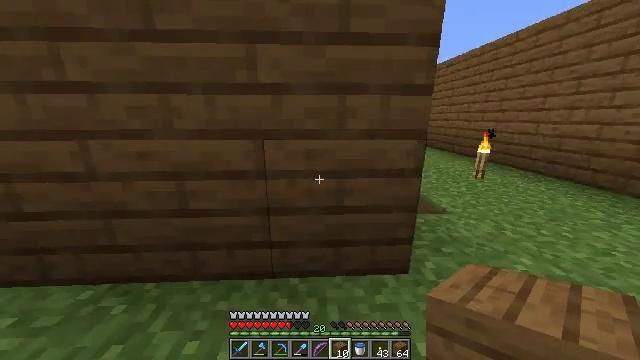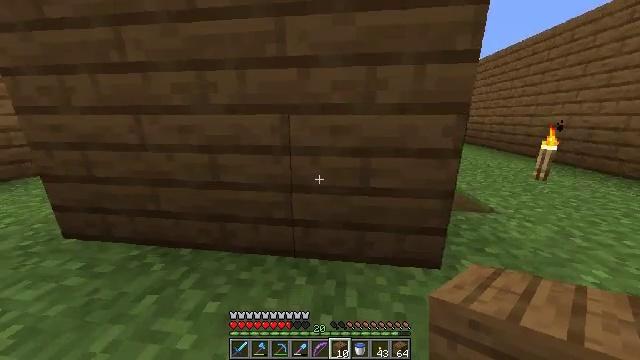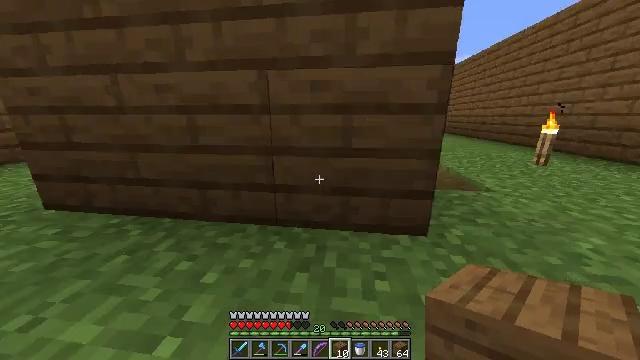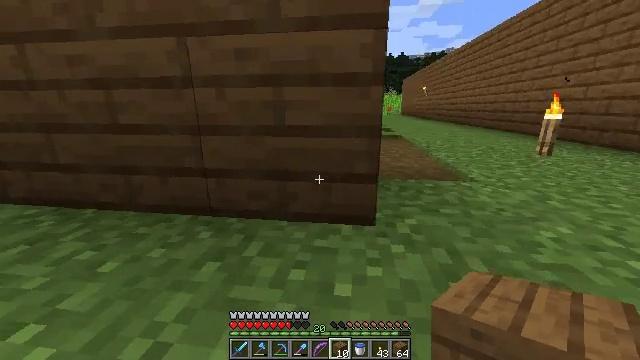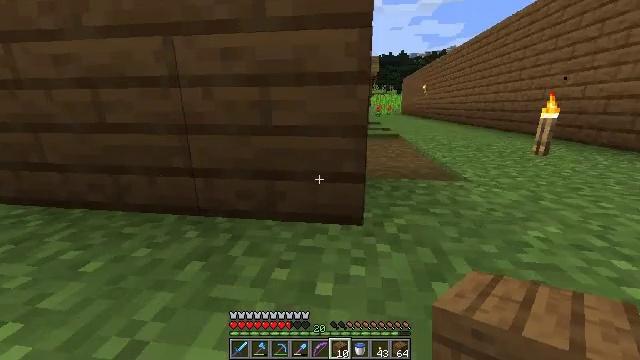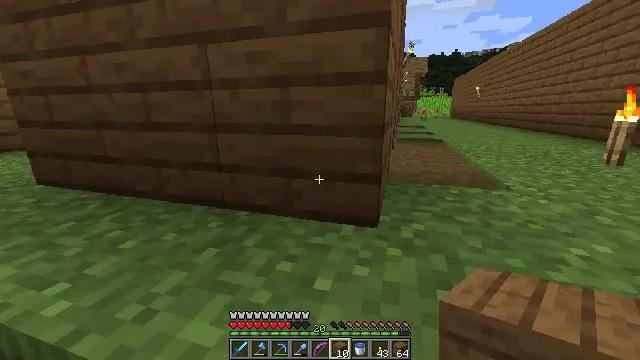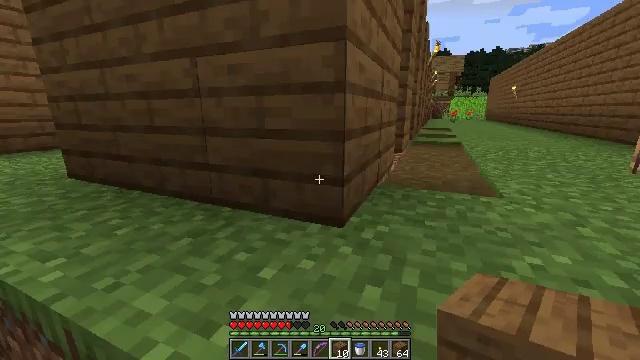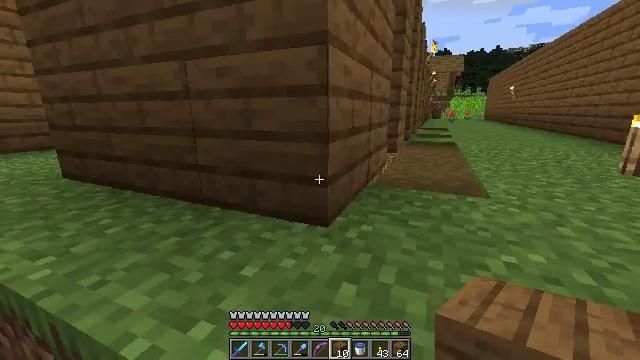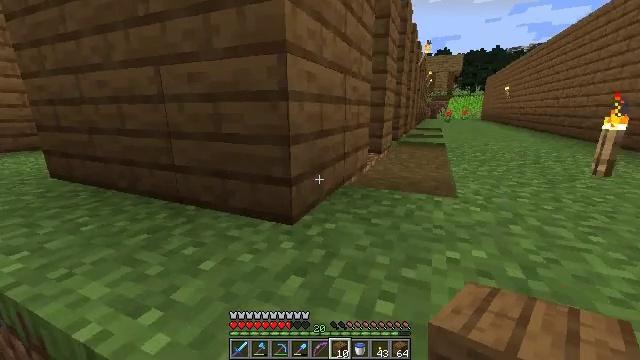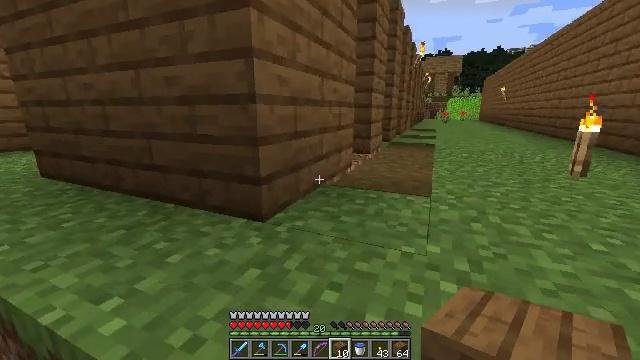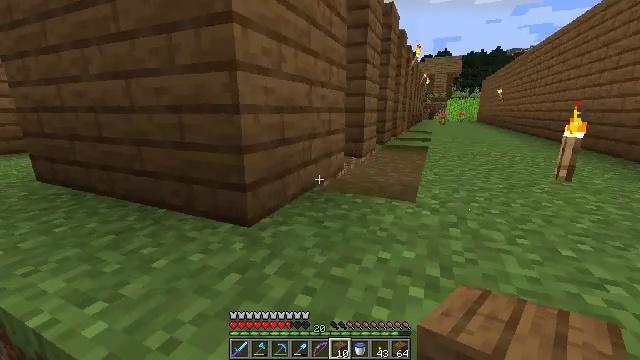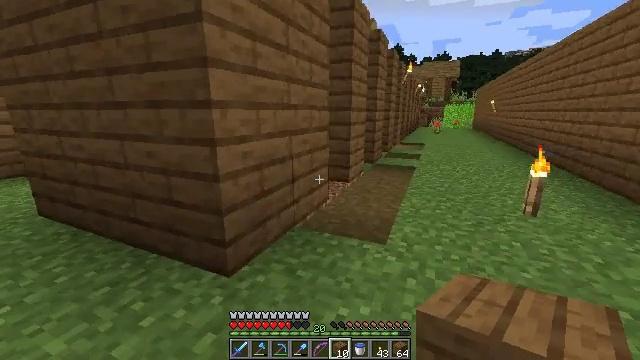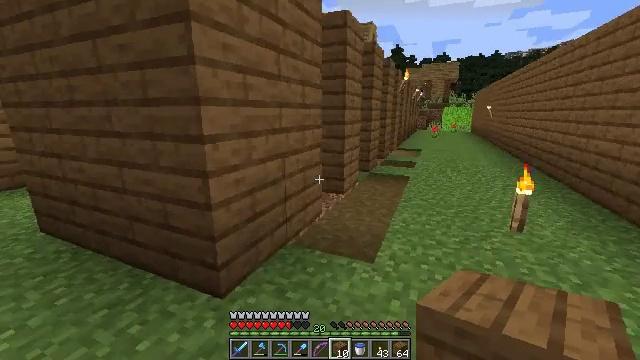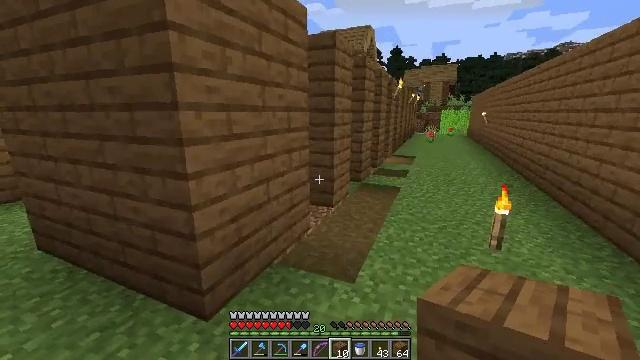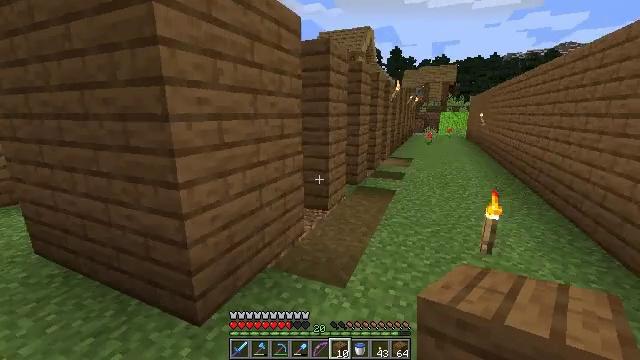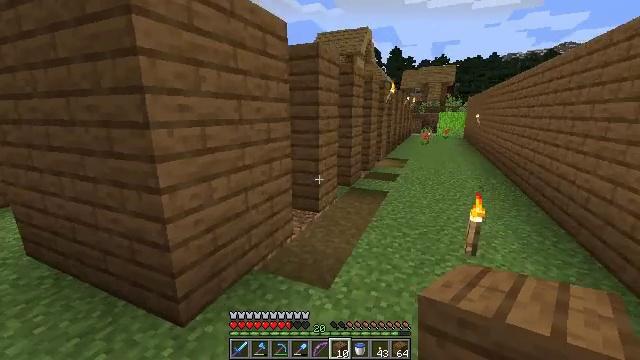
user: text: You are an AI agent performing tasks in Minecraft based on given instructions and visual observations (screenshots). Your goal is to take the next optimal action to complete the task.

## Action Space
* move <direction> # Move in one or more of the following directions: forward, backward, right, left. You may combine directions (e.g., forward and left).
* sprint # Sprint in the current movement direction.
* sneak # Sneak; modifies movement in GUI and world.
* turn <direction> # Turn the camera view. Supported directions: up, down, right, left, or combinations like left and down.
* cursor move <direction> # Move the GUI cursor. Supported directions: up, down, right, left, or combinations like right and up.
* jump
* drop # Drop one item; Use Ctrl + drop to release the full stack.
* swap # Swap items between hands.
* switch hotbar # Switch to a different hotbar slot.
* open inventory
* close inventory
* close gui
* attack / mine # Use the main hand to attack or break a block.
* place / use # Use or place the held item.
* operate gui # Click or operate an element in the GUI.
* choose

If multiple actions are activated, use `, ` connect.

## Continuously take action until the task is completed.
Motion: motion action
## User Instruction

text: Create a spruce trapdoor using spruce planks in the crafting grid.
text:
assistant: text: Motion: move forward and move right, turn left
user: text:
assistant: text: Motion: move forward and move right
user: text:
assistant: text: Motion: move forward and move right
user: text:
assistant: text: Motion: move forward and move right
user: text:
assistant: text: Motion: move right, turn left
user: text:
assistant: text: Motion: move right, turn left
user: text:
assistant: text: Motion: move right
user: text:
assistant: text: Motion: move right
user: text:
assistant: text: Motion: move right
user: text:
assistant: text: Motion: move right, jump
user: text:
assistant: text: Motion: move right, jump
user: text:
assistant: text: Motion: move right, jump
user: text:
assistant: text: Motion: move right, jump
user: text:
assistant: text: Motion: move right, jump
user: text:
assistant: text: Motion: move right, jump
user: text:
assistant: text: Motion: move right, turn left and up
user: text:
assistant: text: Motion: move right, turn left and up
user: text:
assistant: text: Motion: move right, turn left and up
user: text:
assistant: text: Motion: move right
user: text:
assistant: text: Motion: move right
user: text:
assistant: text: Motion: move right, turn up
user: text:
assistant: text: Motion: move right, turn up
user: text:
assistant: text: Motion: no_op
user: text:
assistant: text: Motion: turn left and up
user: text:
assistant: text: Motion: no_op
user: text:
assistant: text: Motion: no_op
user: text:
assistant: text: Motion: no_op
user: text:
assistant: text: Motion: no_op
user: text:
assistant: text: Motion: no_op
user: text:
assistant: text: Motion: no_op